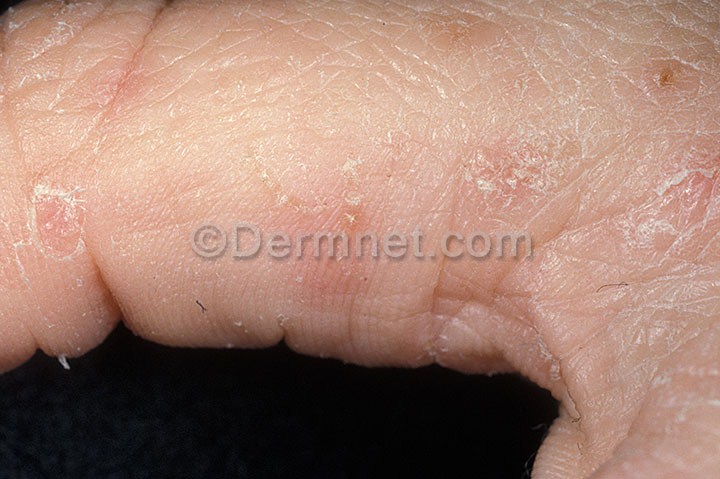
Disease: Scabies Lyme Disease and other Infestations and Bites